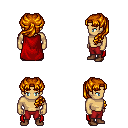
a pixel art fantasy rpg character, male body template, human, tanned skin, red cape, red pants, dark blonde princess hairstyle, brown shoes, four views (front, back, left, right), 2x2 character sprite sheet, small pixel art, hard edges, no anti-aliasing